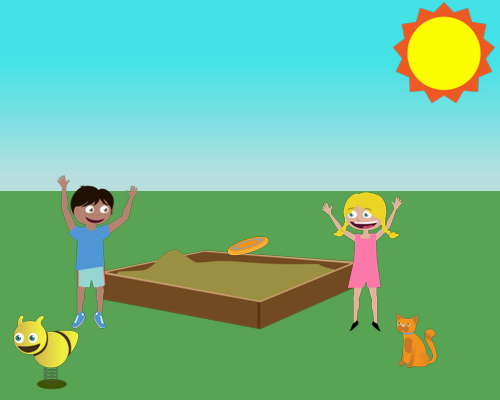
medium sun upper right and a medium box in center grass with dude on the left and girl on the right both hands up and medium happy facing each other dude and medium size cat facing left and bee toy in far left and in center grass medium frisbee above mount